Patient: sex F, age 71
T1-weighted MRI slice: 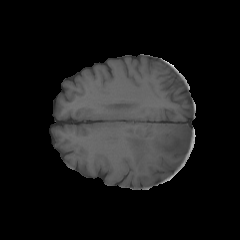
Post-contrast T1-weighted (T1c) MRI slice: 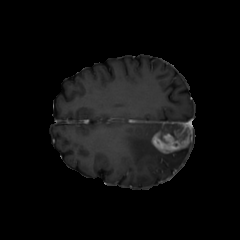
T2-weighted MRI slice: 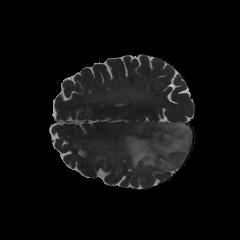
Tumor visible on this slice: yes
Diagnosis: Glioblastoma, IDH-wildtype
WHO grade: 4